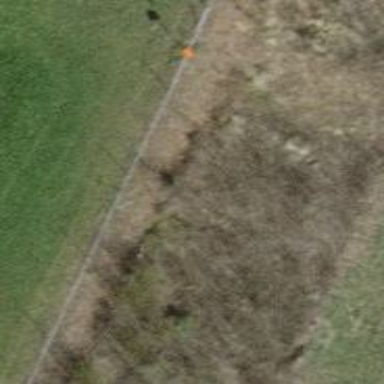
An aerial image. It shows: Pipeline marker.